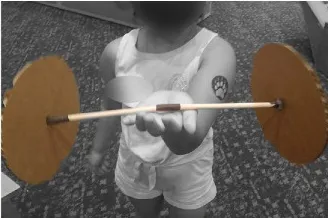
Creative Products of Gravity Racer. These examples highlight just some of the creative variation seen across groups. Panel : No-body car (differs in axles).
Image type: radiology (ct)